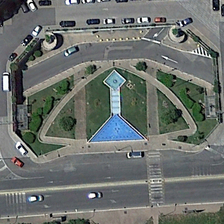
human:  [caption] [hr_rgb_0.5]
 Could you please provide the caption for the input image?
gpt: there are many vehicles on the road .

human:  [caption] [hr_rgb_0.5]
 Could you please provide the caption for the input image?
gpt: a square with some green trees is surrounded by many cars and a road .

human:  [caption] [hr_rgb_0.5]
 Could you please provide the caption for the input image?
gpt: a square with some green trees is surrounded by many cars and a road .

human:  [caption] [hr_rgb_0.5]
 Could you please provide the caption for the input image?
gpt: in the middle of the road is a blue pool and building .

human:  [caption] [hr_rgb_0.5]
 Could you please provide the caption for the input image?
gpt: in the middle of the road is a blue pool and building .